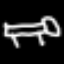
Label: bed